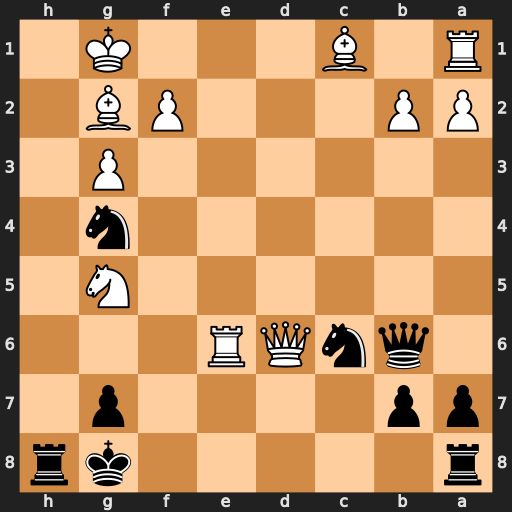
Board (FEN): r5kr/pp4p1/1qnQR3/6N1/6n1/6P1/PP3PB1/R1B3K1
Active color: b
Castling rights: -
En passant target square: -
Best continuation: Qxf2#